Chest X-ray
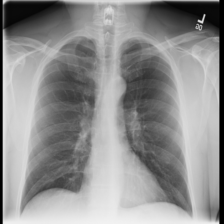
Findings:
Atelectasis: negative
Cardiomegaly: negative
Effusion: negative
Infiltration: negative
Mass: negative
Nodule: negative
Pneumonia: negative
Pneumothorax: negative
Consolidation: negative
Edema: negative
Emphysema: negative
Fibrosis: negative
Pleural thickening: negative
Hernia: negative